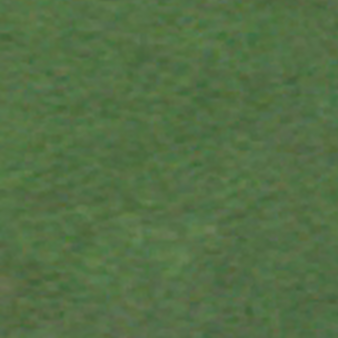
Label: other